Aerial crown-view tile of a tropical tree (Barro Colorado Island, Panama), acquired 20240918:
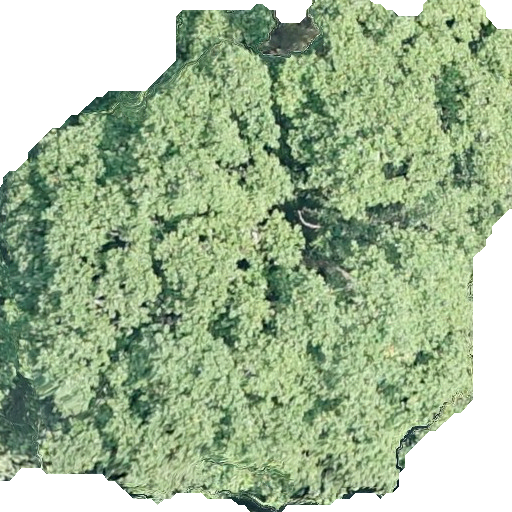
Species: Hieronyma alchorneoides
GBIF accepted scientific name: Hieronyma alchorneoides
Crown area: 371.824 m²